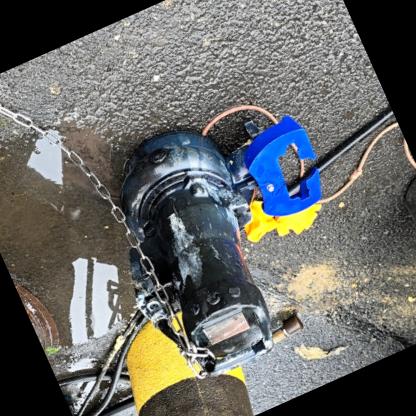
Klasa: inne